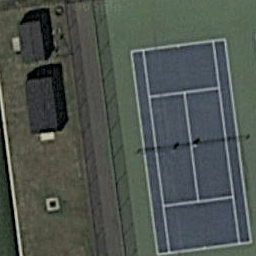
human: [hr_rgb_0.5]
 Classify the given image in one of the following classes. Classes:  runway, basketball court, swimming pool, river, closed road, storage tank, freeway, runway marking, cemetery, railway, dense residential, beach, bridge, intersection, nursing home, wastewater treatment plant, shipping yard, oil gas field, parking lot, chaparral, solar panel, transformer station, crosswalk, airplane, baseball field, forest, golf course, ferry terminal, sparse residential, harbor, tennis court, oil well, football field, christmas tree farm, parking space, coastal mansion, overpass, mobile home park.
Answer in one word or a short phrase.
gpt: tennis court